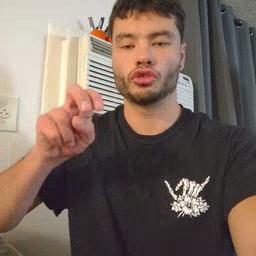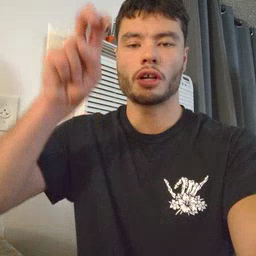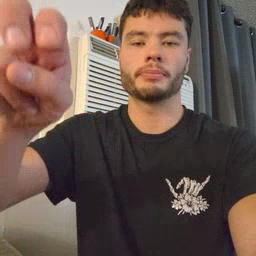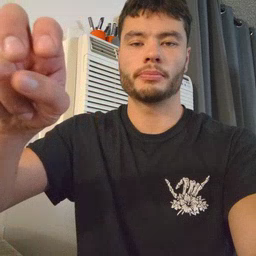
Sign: jump